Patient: sex M, age 52
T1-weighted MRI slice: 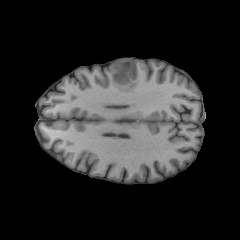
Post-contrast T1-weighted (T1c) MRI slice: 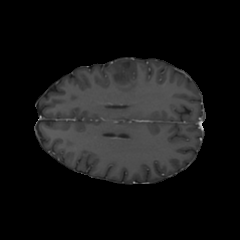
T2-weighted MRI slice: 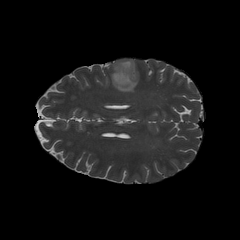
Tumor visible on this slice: yes
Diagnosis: Astrocytoma, IDH-wildtype
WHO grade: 3